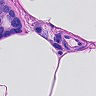
Metastatic tissue present: yes